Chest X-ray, AP view. Patient: 58 years old, sex F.
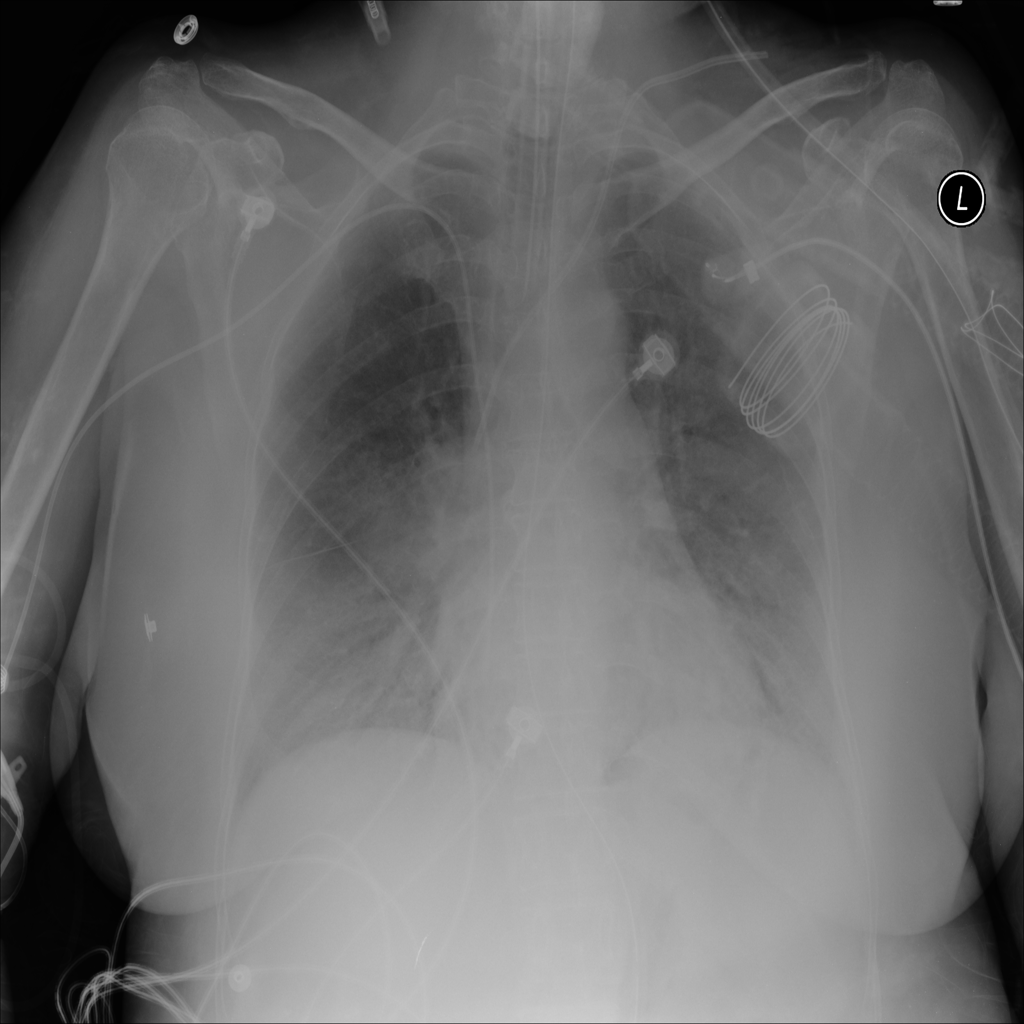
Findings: No Finding